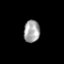
Tissue: prostate
Cell type: T cells
Senescence score: 0.7257
Nuclear area (px): 350
Mean DAPI intensity: 161.9